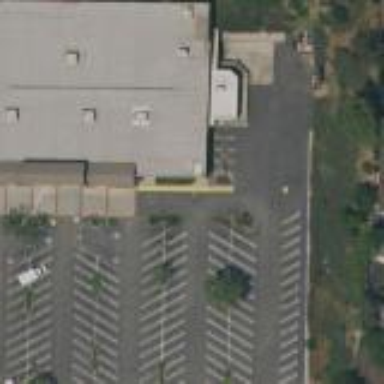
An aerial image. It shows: Retail building.